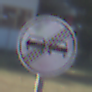
Verkehrszeichen: EndeUeberholverbot
Umgebung: Outdoor, Suburban
Tageszeit: MorningAfternoon
Wetter: PartlyCloudy
Licht: Natural
Jahreszeit: NotSpecified
Kontrast: HighContrast